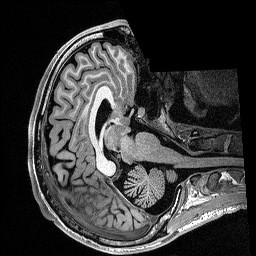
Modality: T1w
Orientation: axial
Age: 31
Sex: male
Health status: healthy
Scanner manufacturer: siemens
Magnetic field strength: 1.5 T
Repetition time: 2.73 s
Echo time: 0.00357 s